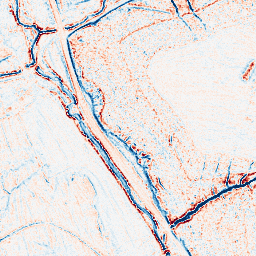
Category: edge_preserving
Decomposition family: anisotropic_diffusion
Decomposition parameters: iterations: 5
kappa: 10
gamma: 0.2
Upsampling method: sinc_hamming
Upsampling parameters: scale: 4
kernel_size: 8
Upsampling scale: 4